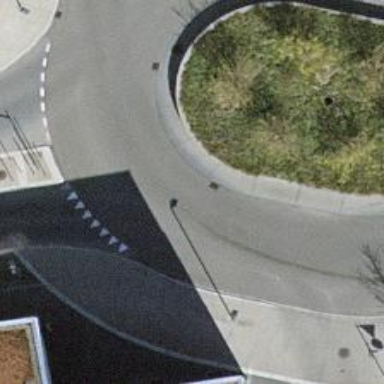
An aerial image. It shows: Secondary road with asphalt surface leading to roundabout junction.